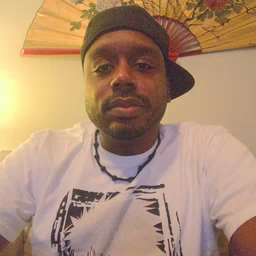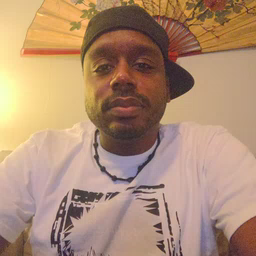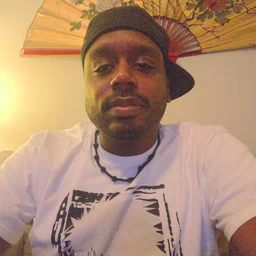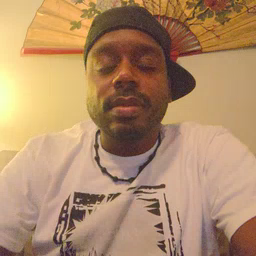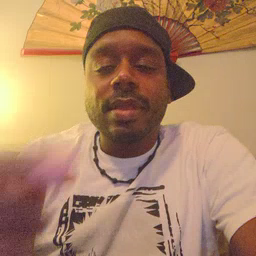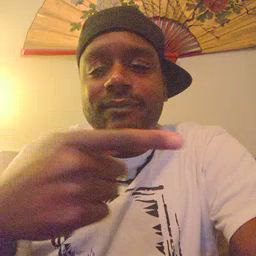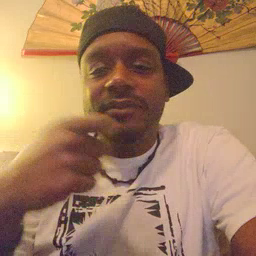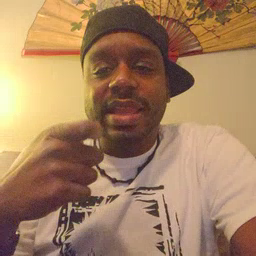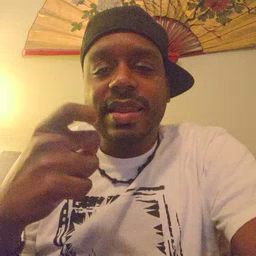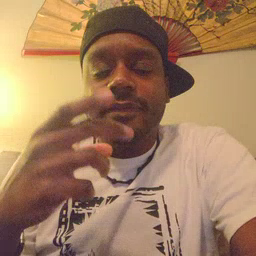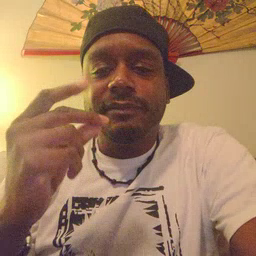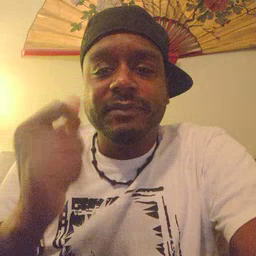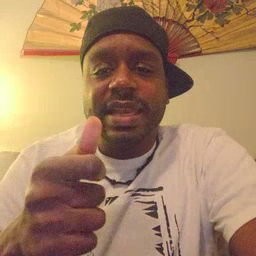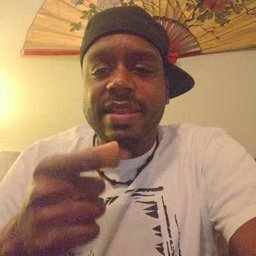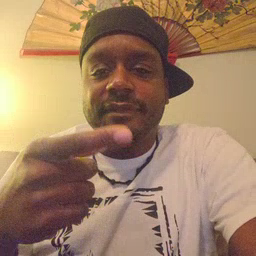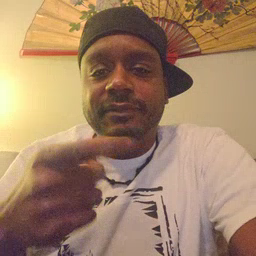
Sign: fast